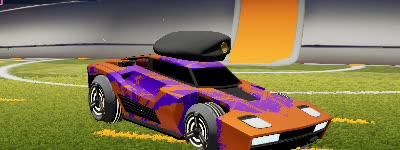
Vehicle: breakout